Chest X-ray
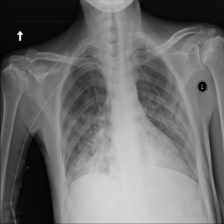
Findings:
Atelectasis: negative
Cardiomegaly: negative
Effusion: negative
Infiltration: positive
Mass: negative
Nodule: negative
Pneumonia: positive
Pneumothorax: negative
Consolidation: negative
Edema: negative
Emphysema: negative
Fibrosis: negative
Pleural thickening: negative
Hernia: negative